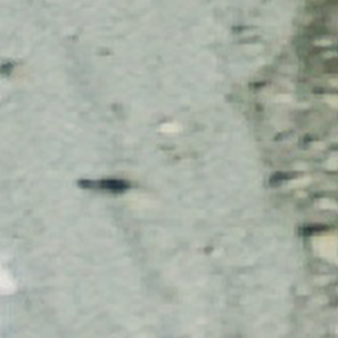
Label: other